Question: Suppose I am given number of lines segments in Cartesian coordinate system.Each line is given as [x0,y0] and [x1,y1].Algorithm should find a perpendicular that cross maximum number of lines.
In this example it crosses four lines:

What algorithm can do it with minimum complexity?(i would prefer c++ but some kind of pseudo code is OK too)
P.S The point to think about is when several lines start/end in the same x coordinate
Thank you.
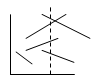
Answer: 1. Convert each line to a interval of [x_start,x_end] for each segment.
2. Create a datastructure that contains a flag for whether it is a start or end point, as well as the point value.
3. Sort all the points and then iterate through them incrementing a counter when you hit a start point and decrementing a counter when you hit an end point. Keep track of the maximum value.
4. Repeat with the Y values if desired.
O(n lg n) time complexity